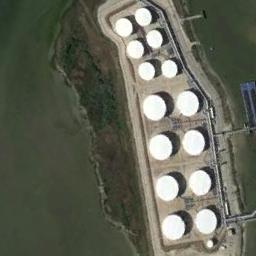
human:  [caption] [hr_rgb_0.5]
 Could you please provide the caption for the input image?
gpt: There are many storage tanks on the bare land next to the water .

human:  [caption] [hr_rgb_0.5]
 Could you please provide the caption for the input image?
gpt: Here are four black storage tanks of the same size .

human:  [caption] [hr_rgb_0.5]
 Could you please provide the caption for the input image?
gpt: In the open space surrounded by water there are many neatly arranged storage tanks of different sizes .

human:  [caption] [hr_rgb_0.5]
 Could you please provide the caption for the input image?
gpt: There are many storage tanks of different sizes .

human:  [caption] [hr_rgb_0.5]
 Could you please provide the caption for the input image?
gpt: There are some white storage tanks arranged neatly .